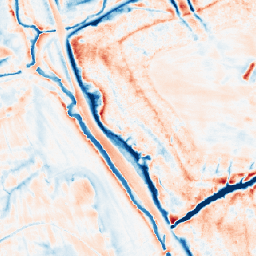
Category: classical
Decomposition family: gaussian_anisotropic
Decomposition parameters: sigma_x: 5
sigma_y: 5
Upsampling method: nearest
Upsampling parameters: scale: 4
Upsampling scale: 4